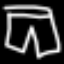
Label: pants